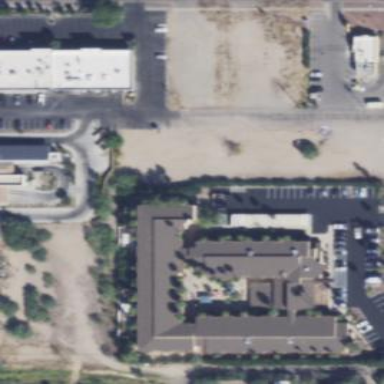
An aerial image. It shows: Building.